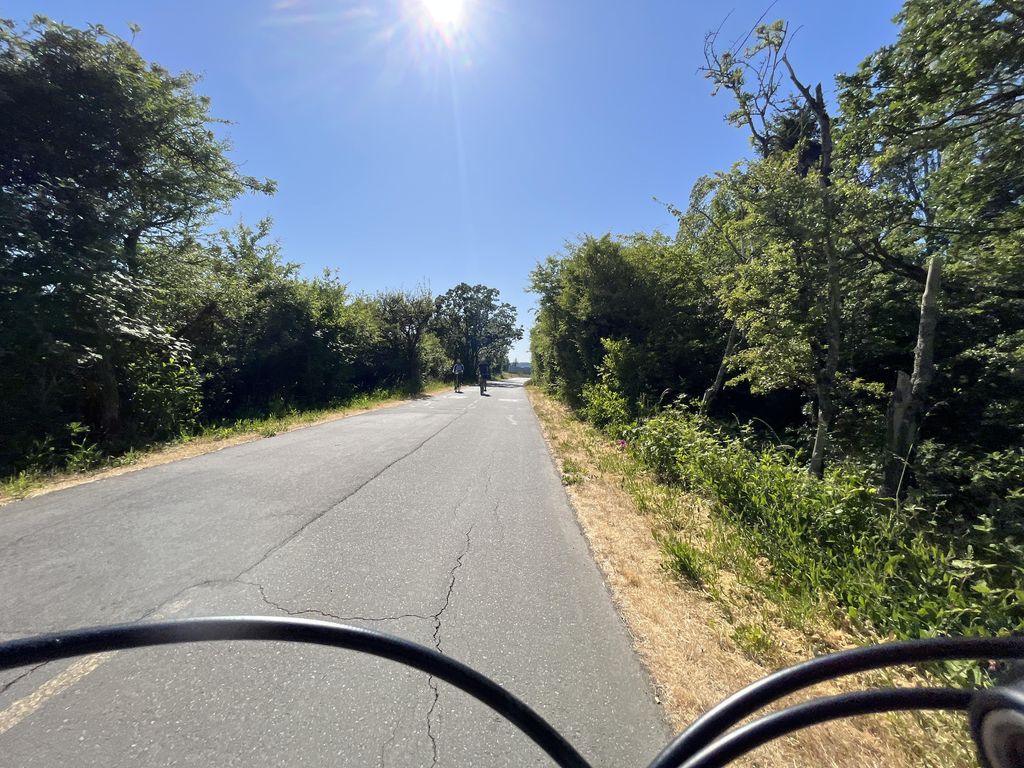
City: victoria